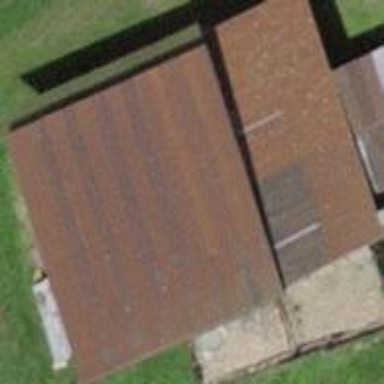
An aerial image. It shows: Shed.